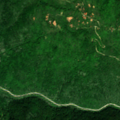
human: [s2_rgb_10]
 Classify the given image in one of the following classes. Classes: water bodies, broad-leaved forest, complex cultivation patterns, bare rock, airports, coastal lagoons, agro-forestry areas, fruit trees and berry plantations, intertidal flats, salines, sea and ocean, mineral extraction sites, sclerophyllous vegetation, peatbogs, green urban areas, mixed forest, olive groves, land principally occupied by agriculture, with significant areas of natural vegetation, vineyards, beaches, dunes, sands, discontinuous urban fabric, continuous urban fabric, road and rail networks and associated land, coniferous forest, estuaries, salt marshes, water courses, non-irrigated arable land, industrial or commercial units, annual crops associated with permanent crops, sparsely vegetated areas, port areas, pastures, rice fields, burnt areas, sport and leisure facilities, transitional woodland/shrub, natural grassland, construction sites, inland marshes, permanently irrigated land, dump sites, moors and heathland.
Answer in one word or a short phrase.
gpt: complex cultivation patterns, broad-leaved forest